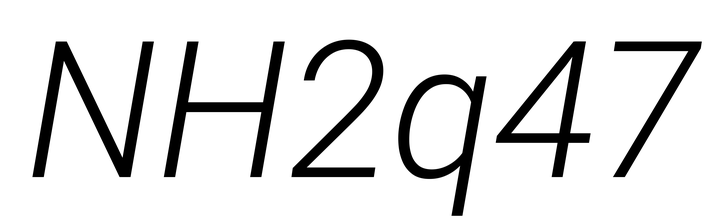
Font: Roboto-Italic_Light_Italic